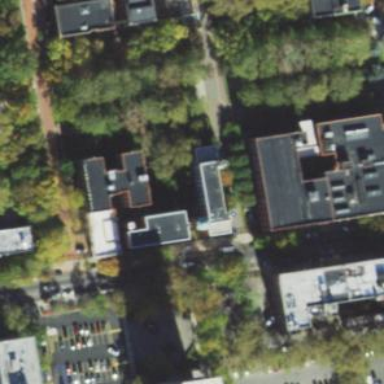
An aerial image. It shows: Building.